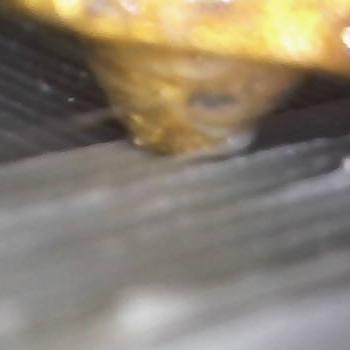
Flow rate: 265%